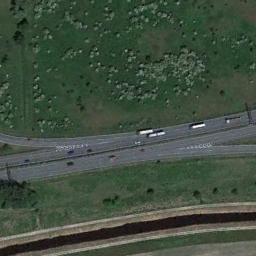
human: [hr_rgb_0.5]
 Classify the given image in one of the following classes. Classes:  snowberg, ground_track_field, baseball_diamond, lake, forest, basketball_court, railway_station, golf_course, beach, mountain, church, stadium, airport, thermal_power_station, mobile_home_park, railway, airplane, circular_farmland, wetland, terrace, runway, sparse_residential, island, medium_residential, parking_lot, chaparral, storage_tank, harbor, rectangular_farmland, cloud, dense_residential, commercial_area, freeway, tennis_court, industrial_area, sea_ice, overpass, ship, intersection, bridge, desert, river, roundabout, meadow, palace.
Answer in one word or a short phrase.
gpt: freeway